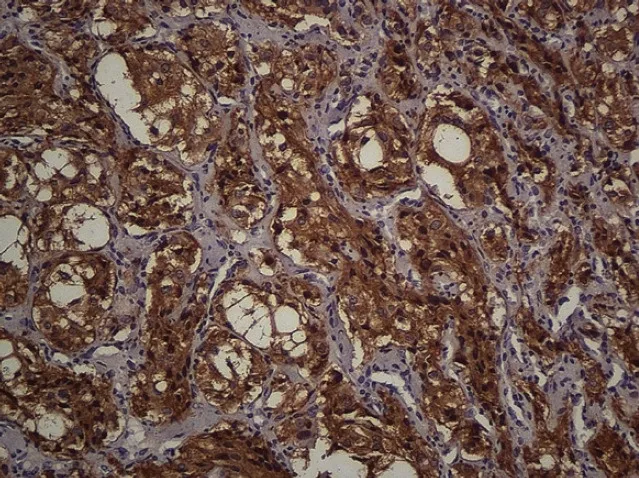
Immunostaining. Synaptophysin. 20x.
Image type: pathology (immunostaining)